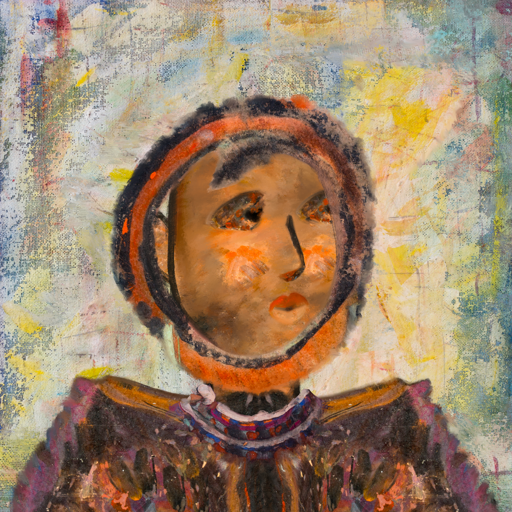
Background: Irani, Head And Neck Side: Gypsy_Queen, Face Side: Gypsy_Queen, Bust: Gypsy_Queen, Hair Side: Childish, Head Accessory: Blank, Second Necklace: Blank, Necklace: Hypocrite_1, Baby: Blank